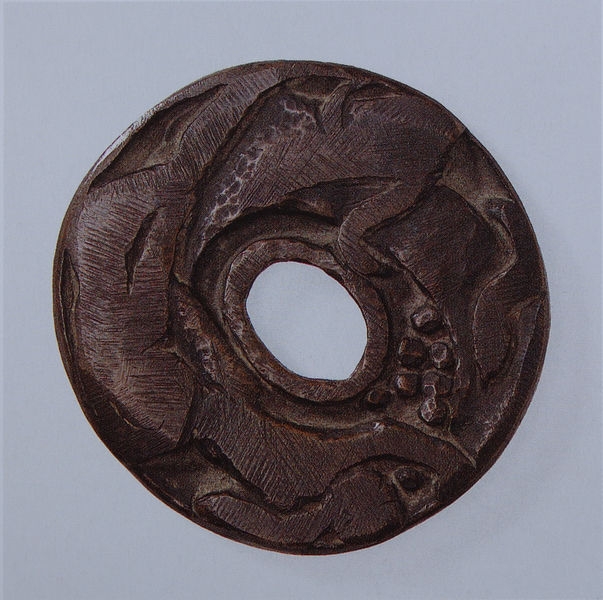
Titel: Adam und Eva
Künstler: Franz Marc
Standort: München
Institution: Städtische Galerie im Lenbachhaus
Schlagwörter: blau, dunkel, körper, schatten, vogel, weiß, menschen, ausschnitt, bewegung, braun, grau, holz, licht, schmuck, schwarz, tier, tiere, expressionismus, muster, ornament, arm, mensch, schale, stein, steine, hals, flach, figur, knopf, perlen, kreis, oval, rund, skulptur, ton, bewegt, relief, bein, wellen, ente, schwan, furchen, abstrakt, kette, formen, violett, rind, rand, rad, glanz, dekor, ornamente, verzierung, streifen, metall, bronze, platte, ring, foto, fotografie, photographie, punkte, wei, adam, eva, eisen, geld, form, groß, scheibe, schnitt, schraffur, loch, kupfer, kreise, schlange, schraffiert, kugeln, schnitzerei, photo, öffnung, maserung, handwerk, hintergund, anhänger, farbfoto, struktur, reif, reliefs, guss, objekt, metal, aufnahme, vertiefung, verzierungen, reifen, kreisel, ränder, matisse, geschnitzt, rillen, schnitzen, rille, schnitzwerk, nuss, kerben, unförmig, echsen, kerbe, olz, asymmetrisch, marc, höhung, ineinander, schmuckstück, gürtelschnalle, aussparung, beitelspuren, diskus, einstiche, hartholz, imker, kultobjekt, reliefiert, ritzung, schnizerei, tierformen, unsymmetrisch, reliev